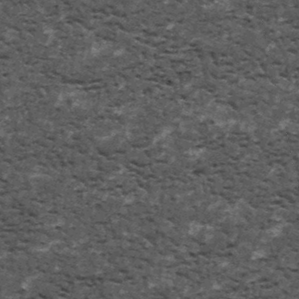
Label: frost